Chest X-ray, AP view. Patient: 59 years old, sex F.
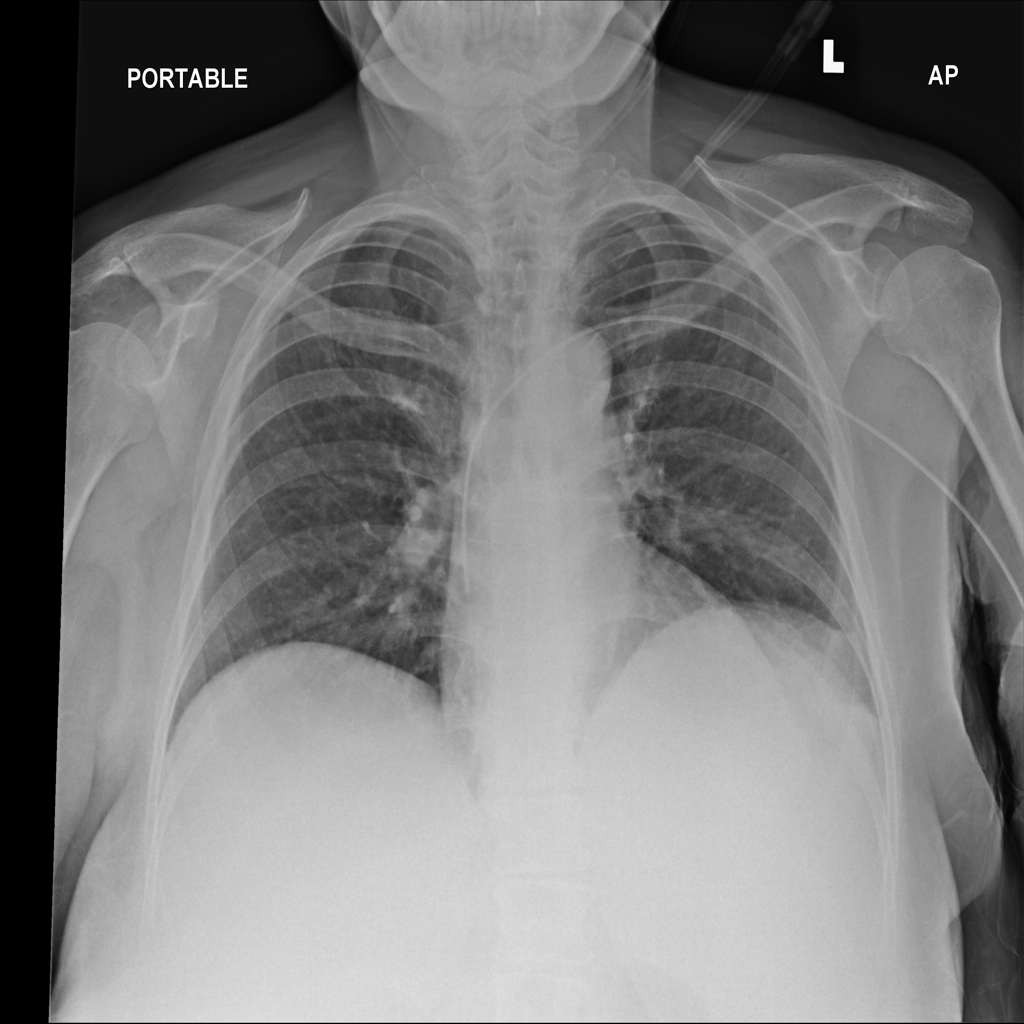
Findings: No Finding